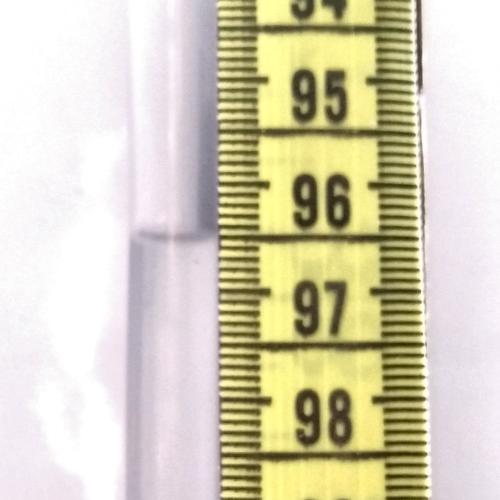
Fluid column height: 96.5 cm